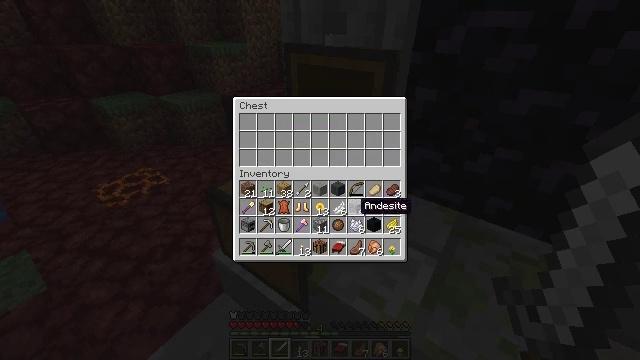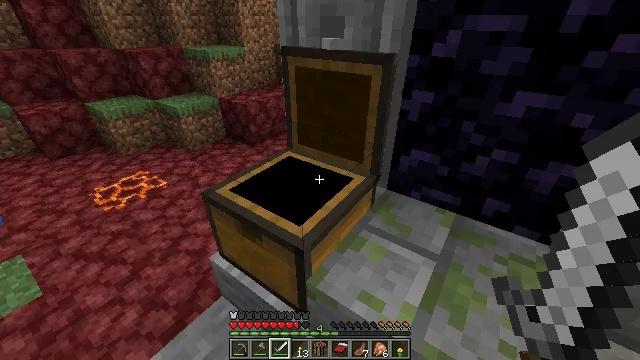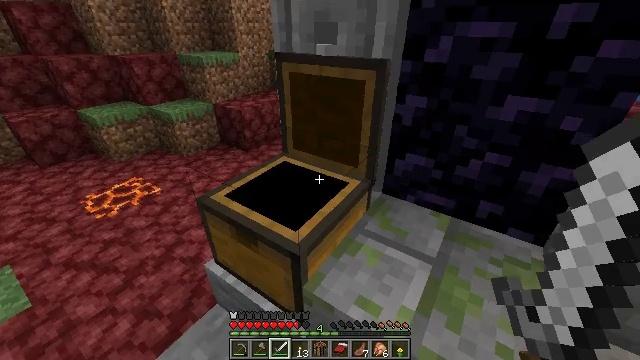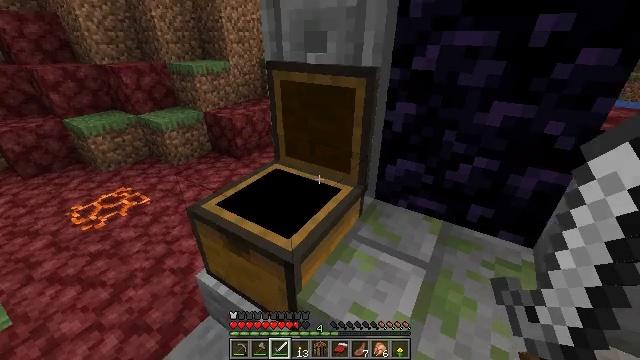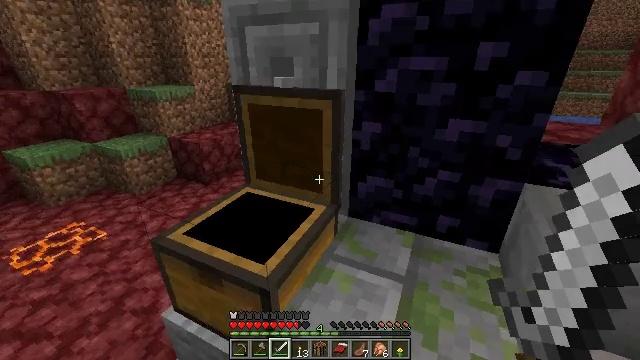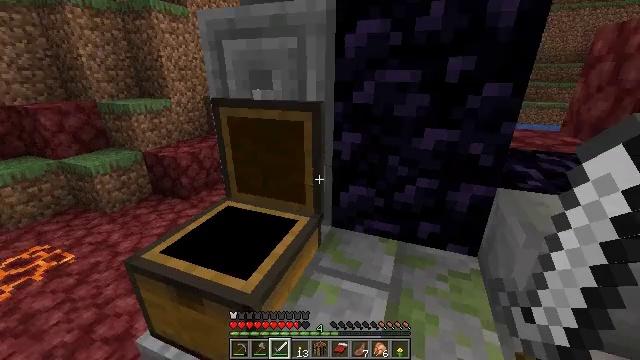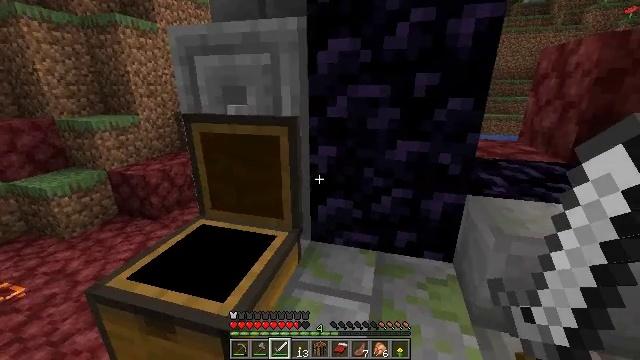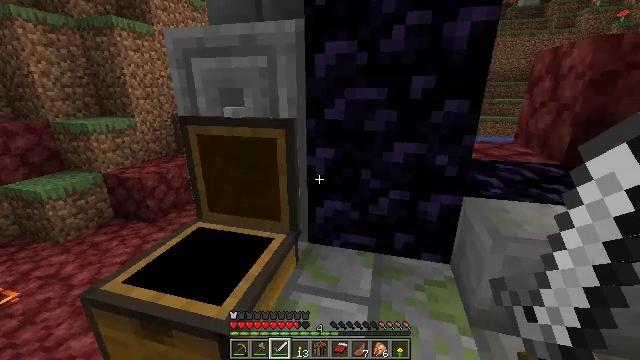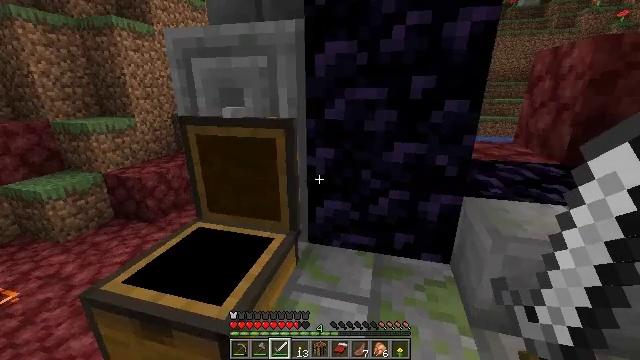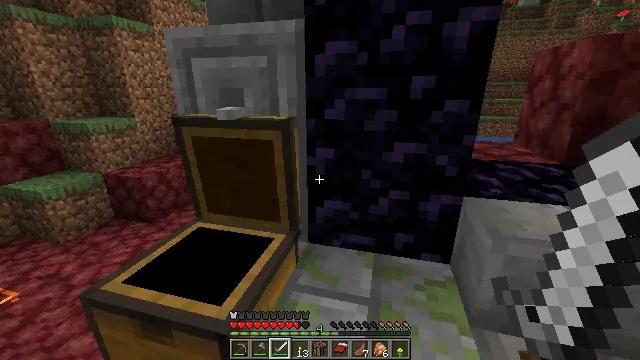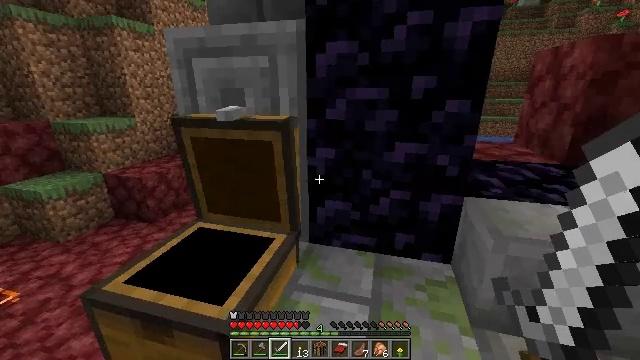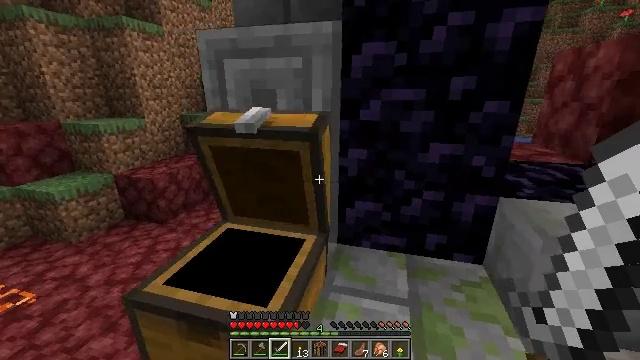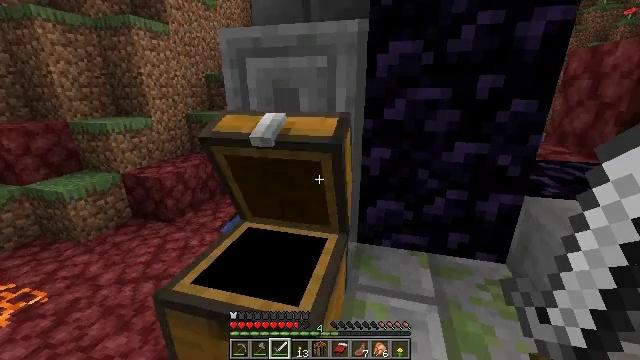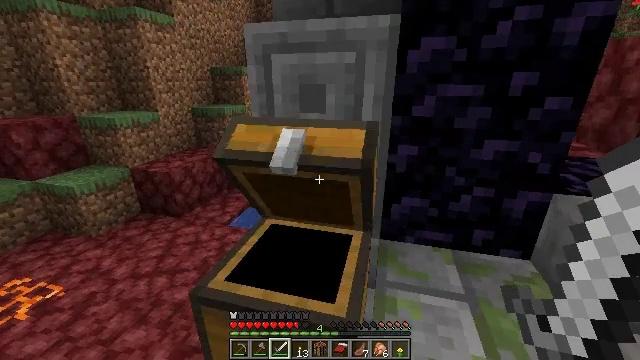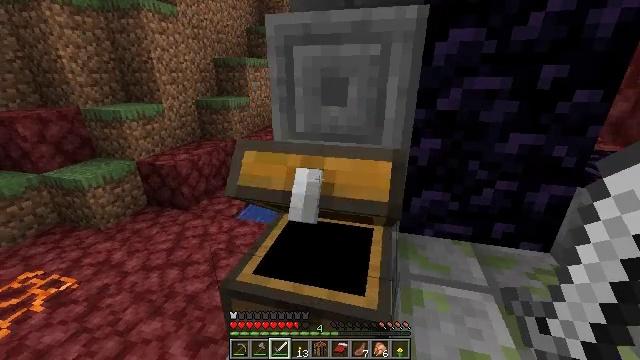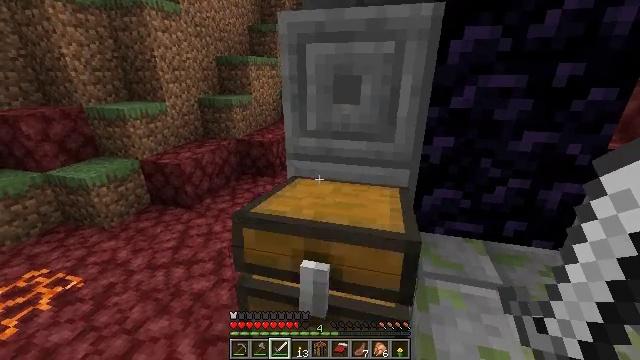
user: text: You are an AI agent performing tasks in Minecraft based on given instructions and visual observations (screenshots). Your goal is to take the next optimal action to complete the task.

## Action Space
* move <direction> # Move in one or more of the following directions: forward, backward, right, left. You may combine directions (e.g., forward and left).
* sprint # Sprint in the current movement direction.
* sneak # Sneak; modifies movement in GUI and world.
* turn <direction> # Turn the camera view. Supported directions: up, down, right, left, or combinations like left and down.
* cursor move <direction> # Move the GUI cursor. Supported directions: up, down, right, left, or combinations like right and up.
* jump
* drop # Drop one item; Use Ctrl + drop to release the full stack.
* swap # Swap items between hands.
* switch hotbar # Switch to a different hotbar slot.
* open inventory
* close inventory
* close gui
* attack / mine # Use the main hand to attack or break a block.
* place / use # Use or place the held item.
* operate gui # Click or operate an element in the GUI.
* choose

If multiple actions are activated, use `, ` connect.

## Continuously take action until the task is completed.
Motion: motion action
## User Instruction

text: Drop a bow.
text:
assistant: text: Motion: no_op
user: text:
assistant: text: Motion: turn right and up, close gui
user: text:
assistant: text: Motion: turn right and up
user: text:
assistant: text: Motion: turn right and up
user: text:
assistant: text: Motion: turn right and up
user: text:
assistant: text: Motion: turn right and up
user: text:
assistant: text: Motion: no_op
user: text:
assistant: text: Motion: no_op
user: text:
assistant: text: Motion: no_op
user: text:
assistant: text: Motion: move left
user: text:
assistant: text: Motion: move left
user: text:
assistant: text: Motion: move left
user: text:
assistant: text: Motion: move left, turn down
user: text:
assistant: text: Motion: turn down
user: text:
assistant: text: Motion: no_op
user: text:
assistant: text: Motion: no_op
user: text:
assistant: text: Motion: turn right
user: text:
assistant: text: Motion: turn right
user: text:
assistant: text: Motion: no_op
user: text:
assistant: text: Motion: no_op
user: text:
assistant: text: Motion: no_op
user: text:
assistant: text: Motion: turn right
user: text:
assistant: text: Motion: no_op
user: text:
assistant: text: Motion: no_op
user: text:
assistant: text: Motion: turn right and down
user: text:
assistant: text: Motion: turn down
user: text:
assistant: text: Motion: turn down, switch to hotbar 2
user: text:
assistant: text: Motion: switch to hotbar 2
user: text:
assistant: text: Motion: switch to hotbar 2
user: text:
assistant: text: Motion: no_op